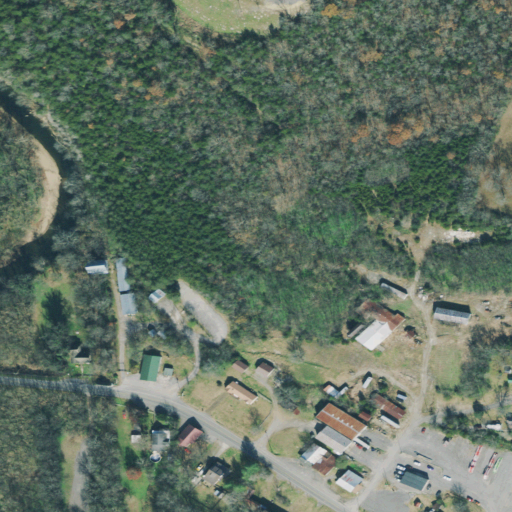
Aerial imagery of mountain in Tennessee named Talley Hill containing mixed forest, evergreen forest, medium intensity development, pasture, low intensity development, open development, deciduous forest, grassland, high intensity development, and open water